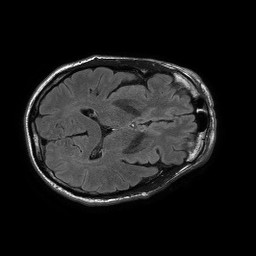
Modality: FLAIR
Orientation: axial
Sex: male
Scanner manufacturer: philips
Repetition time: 11 s
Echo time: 0.125 s